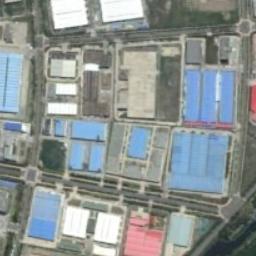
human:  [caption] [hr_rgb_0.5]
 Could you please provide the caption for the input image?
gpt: Neatly planned factories and roads in an industrial area with good greening .

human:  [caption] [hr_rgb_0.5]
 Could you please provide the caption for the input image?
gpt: There are many houses in the industrial area .

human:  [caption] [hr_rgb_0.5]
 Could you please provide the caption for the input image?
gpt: There is some green space in the industrial area .

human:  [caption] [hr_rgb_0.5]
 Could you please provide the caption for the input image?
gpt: The industrial area has lots of workshops of different colors and some roads go through the industrial area .

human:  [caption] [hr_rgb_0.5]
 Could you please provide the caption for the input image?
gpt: There are some blue buildings and white buildings on the industrial area .